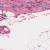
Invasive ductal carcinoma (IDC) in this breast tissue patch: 1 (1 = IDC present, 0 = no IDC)